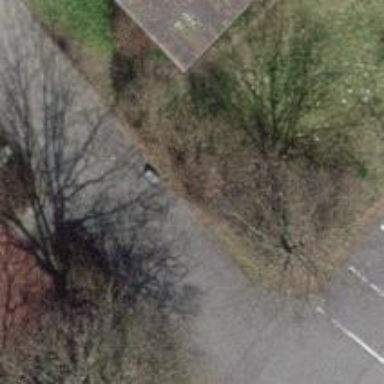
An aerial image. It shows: Bollard.